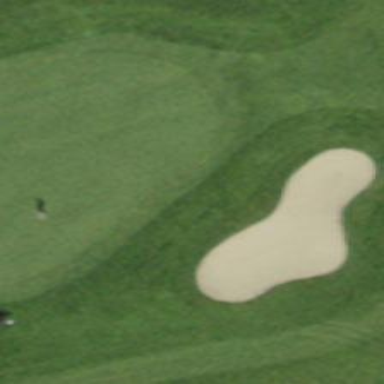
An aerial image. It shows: Sandy area is golf bunker.